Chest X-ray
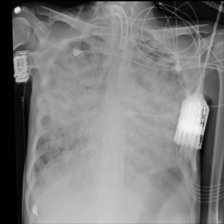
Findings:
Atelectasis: negative
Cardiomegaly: negative
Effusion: negative
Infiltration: negative
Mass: negative
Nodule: negative
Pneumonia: negative
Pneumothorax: negative
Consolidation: positive
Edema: negative
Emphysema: negative
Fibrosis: negative
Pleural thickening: negative
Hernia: negative